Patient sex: M
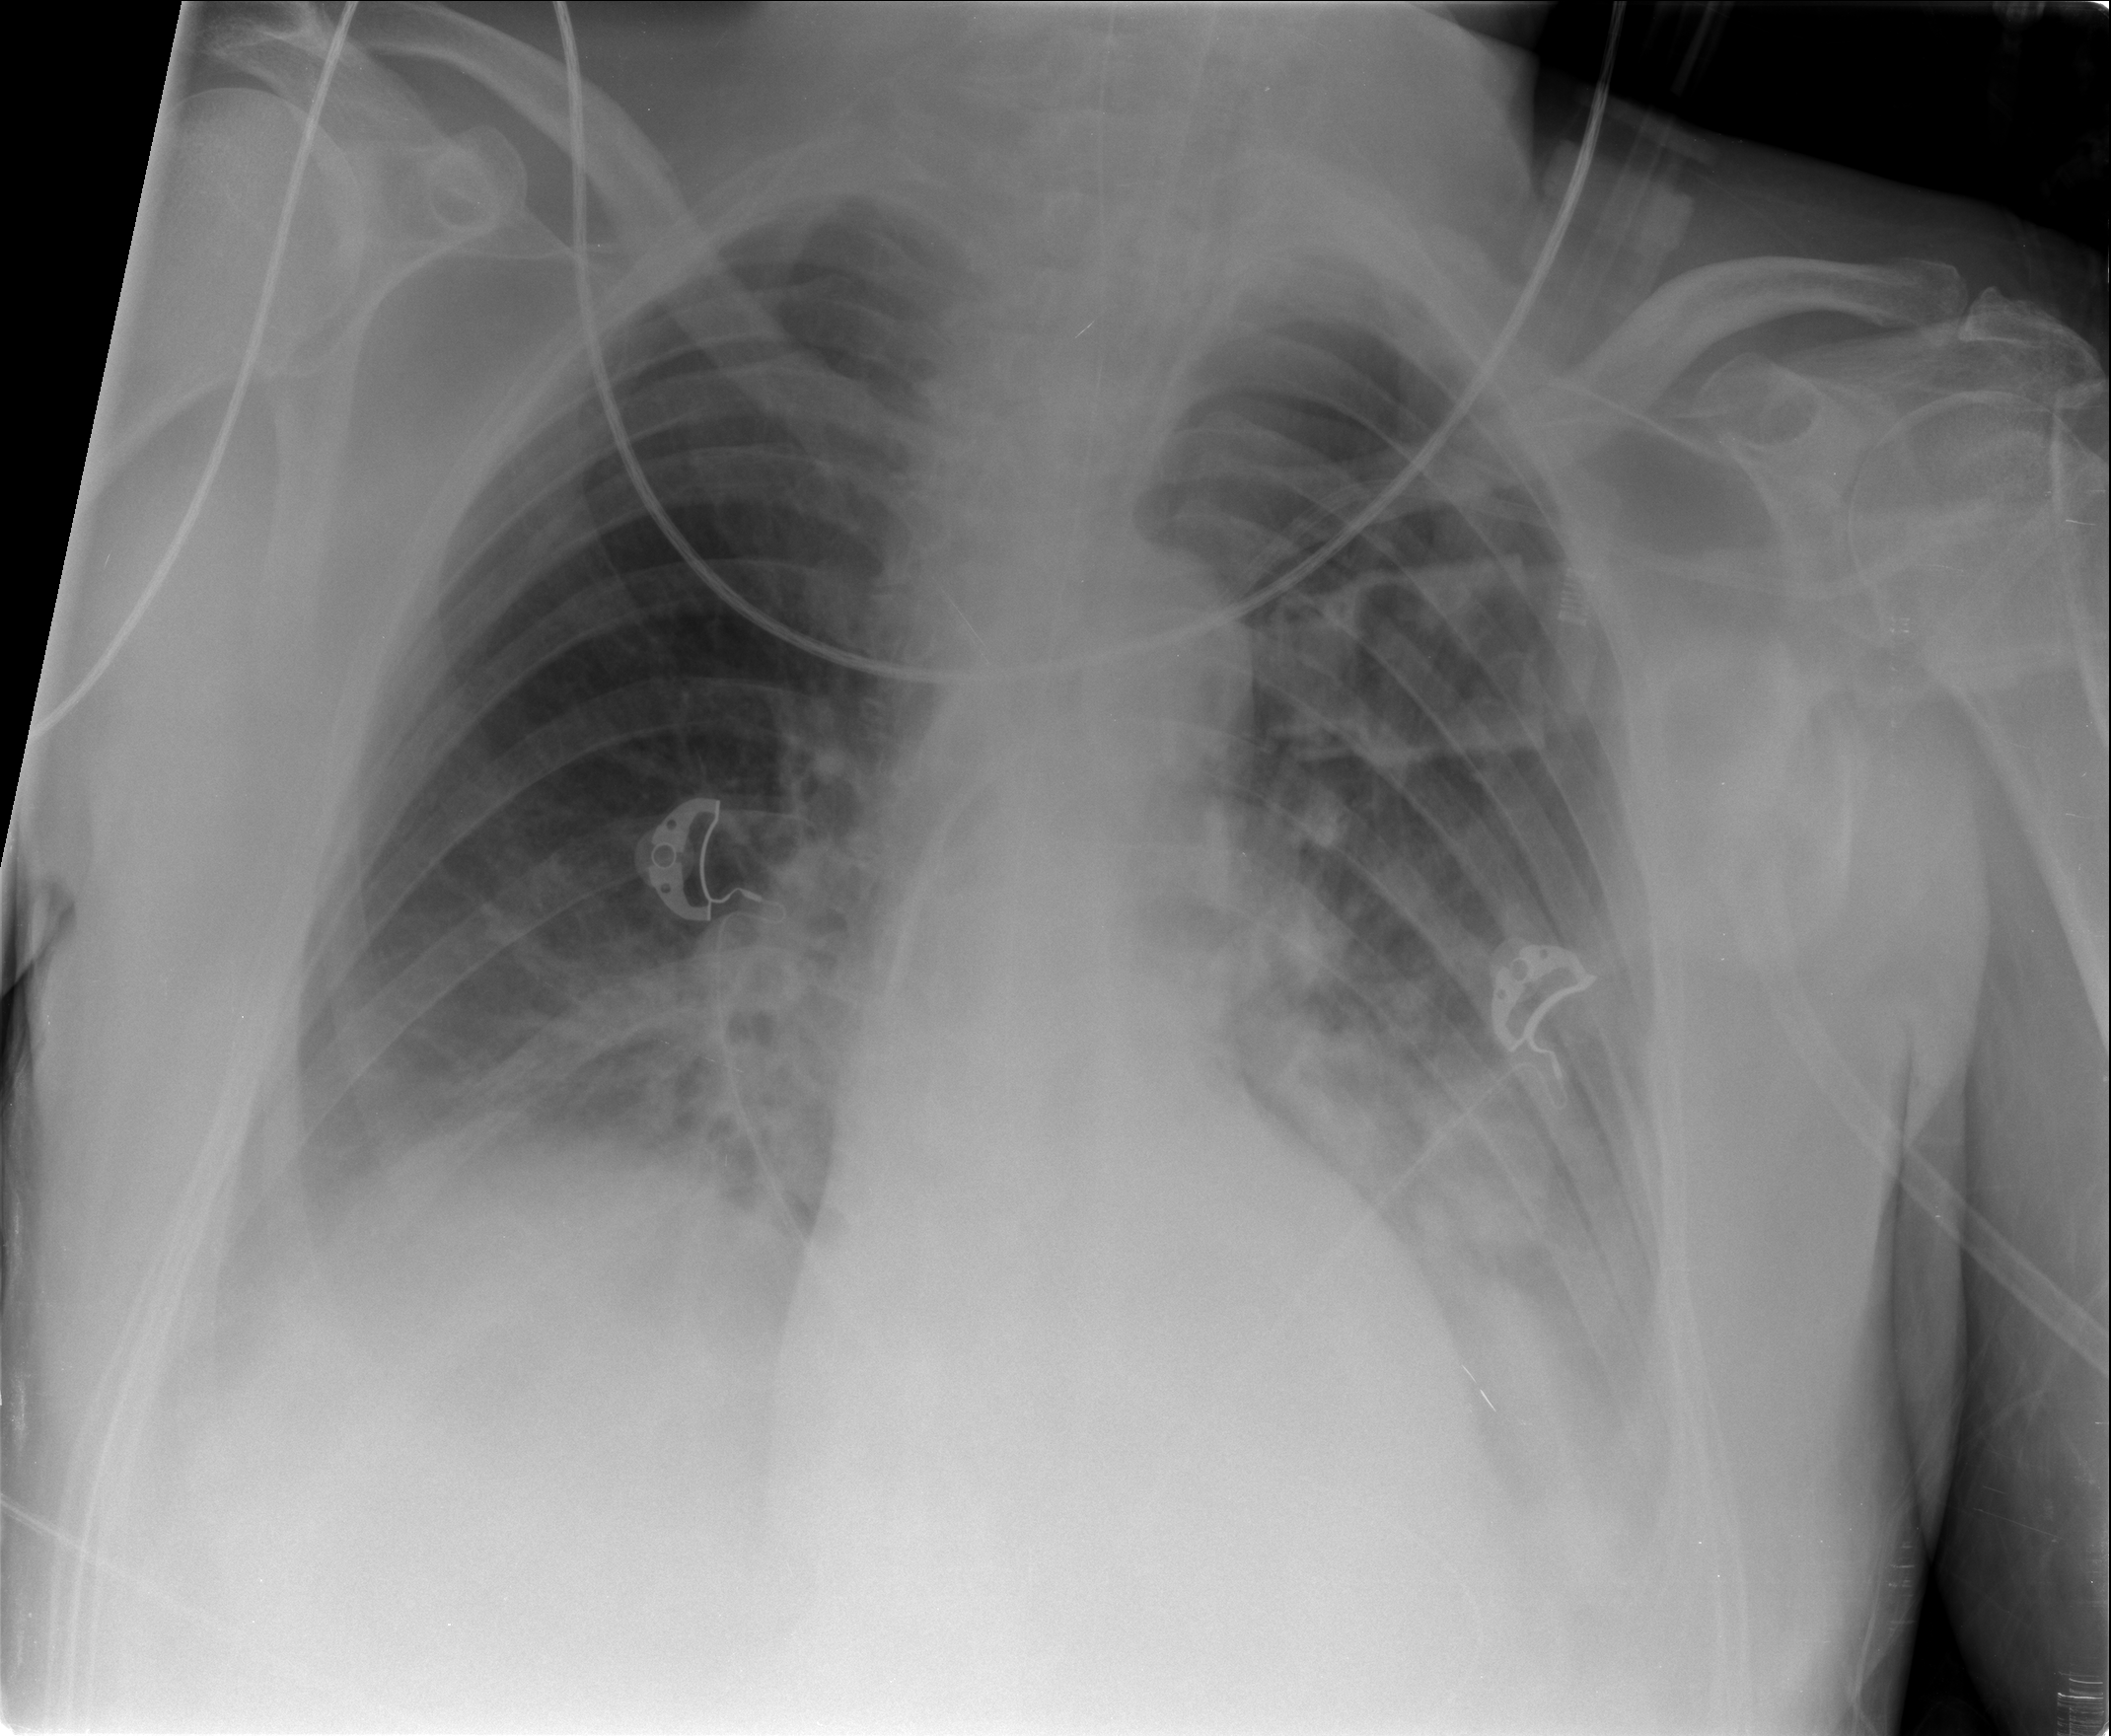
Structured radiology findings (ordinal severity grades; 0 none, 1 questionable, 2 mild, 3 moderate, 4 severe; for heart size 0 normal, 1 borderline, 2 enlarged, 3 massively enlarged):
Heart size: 0
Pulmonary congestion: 0
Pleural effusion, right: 2
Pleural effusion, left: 2
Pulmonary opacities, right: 0
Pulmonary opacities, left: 2
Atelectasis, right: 2
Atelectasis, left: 2